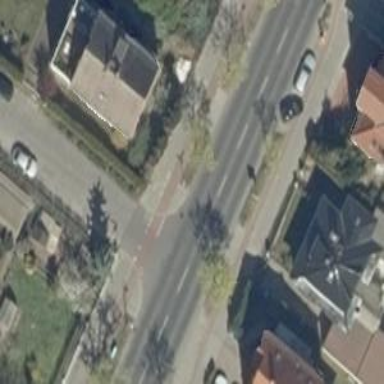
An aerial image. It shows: Sidewalk.